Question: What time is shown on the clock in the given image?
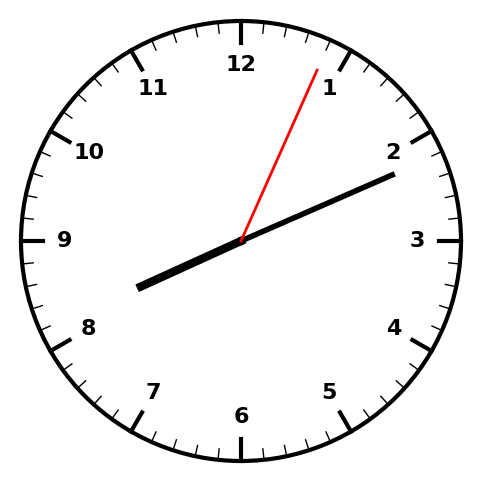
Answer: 08:11:04